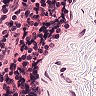
Metastatic tissue present: no